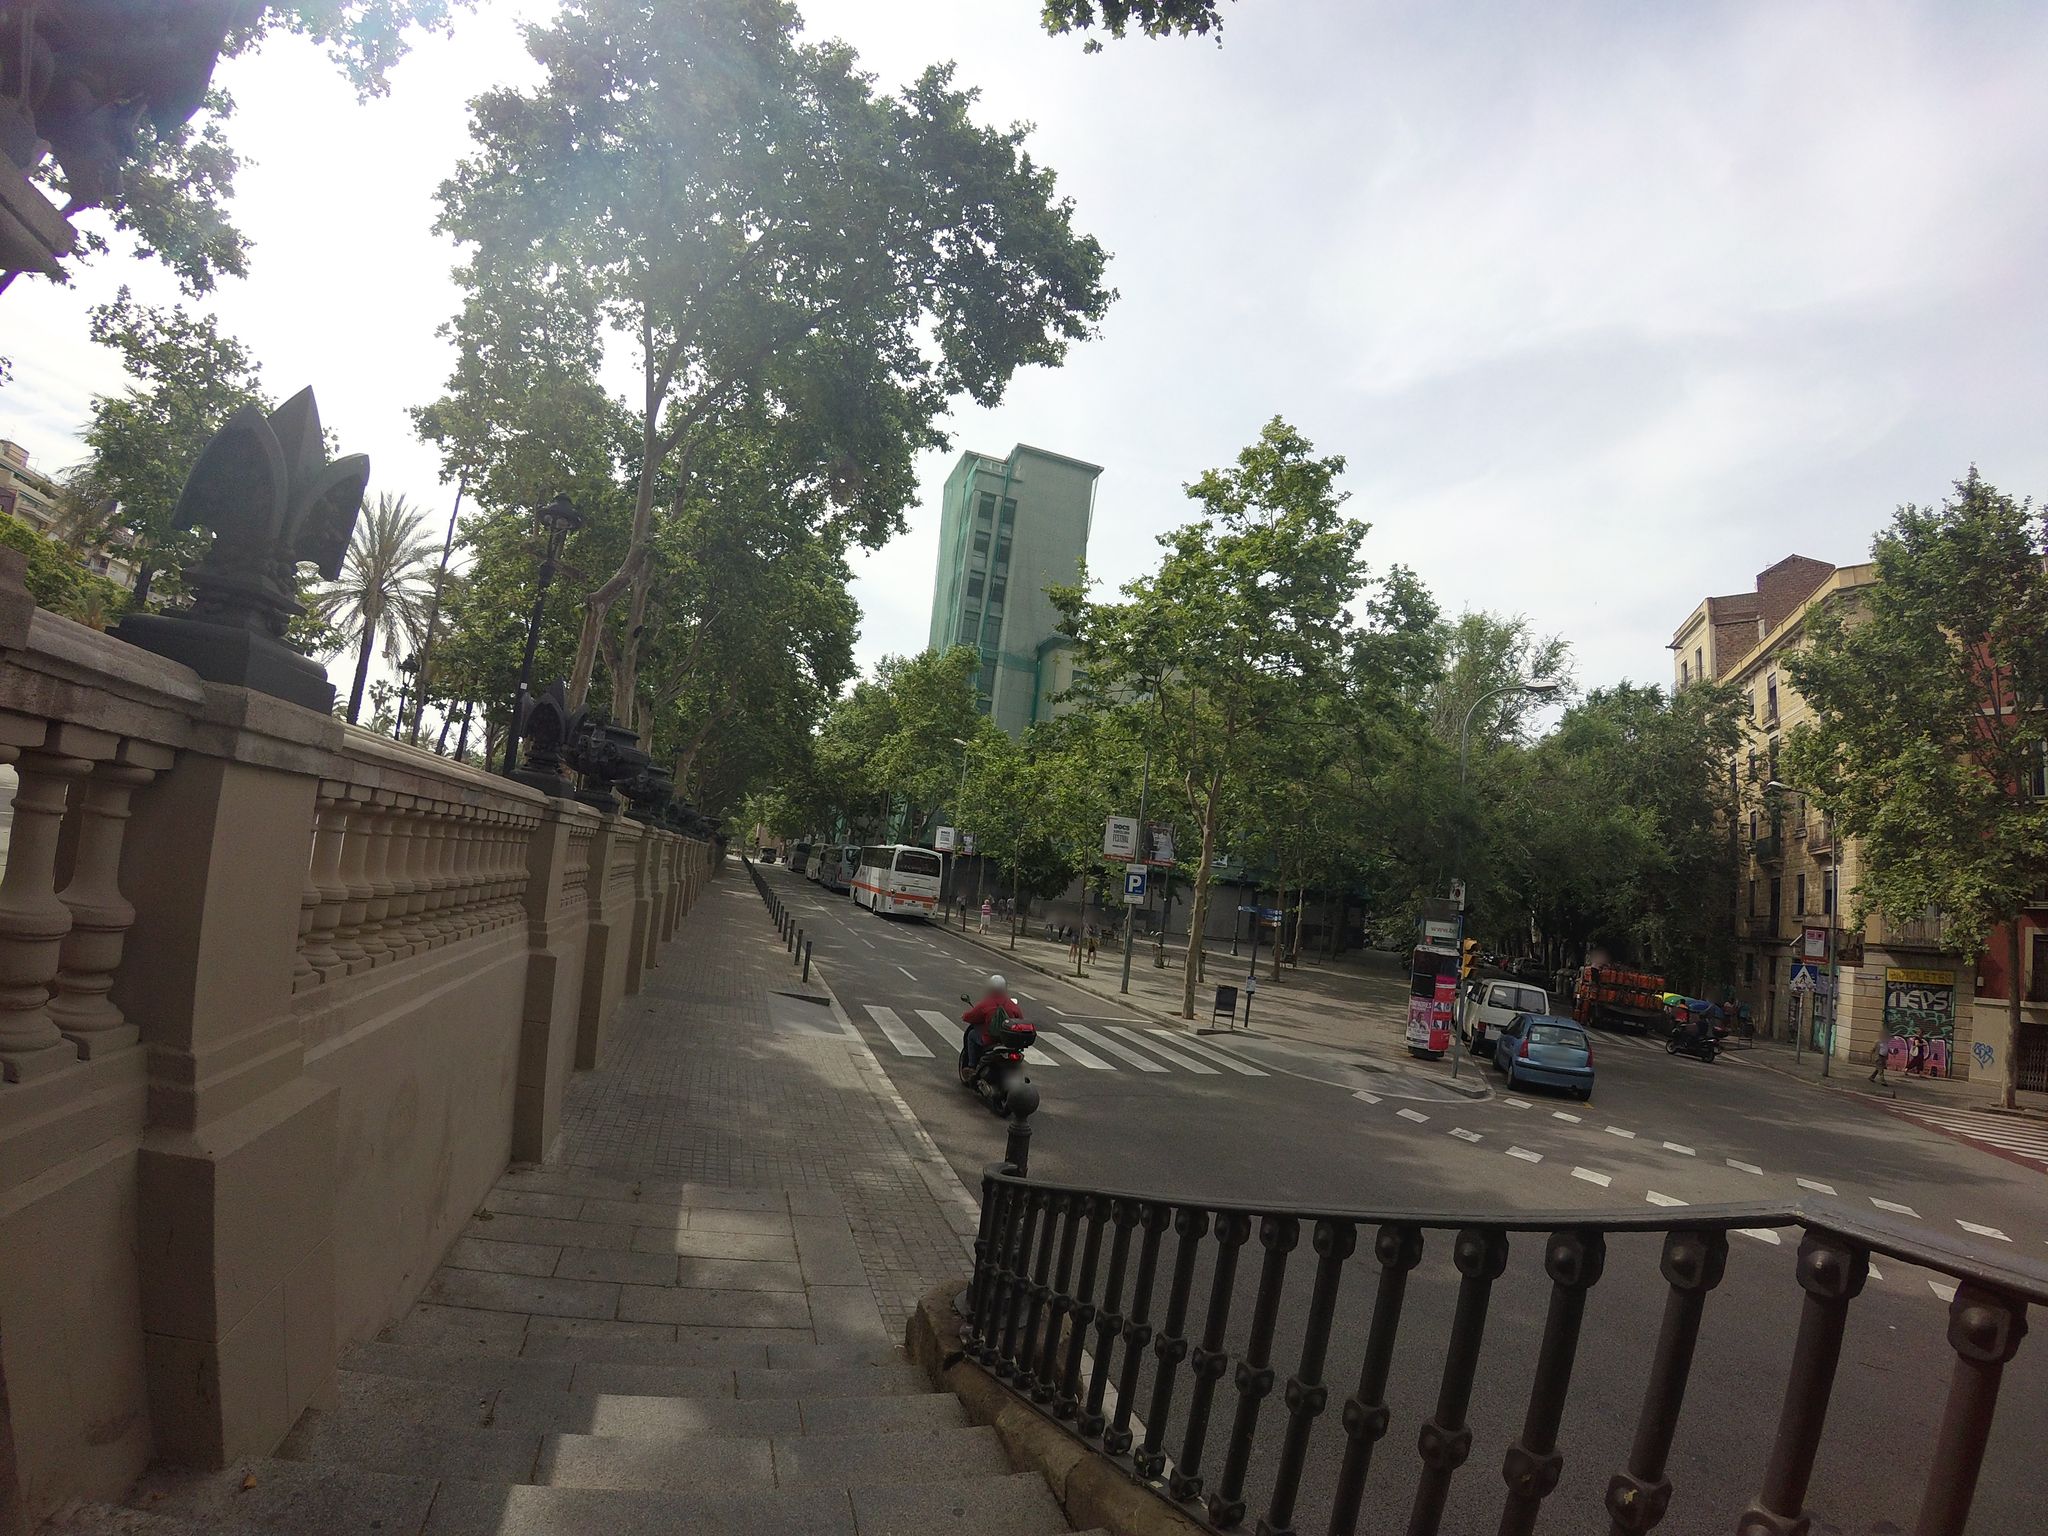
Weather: cloudy
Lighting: day
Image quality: good
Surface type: walking surface
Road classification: steps
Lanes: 1
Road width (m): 2
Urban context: urban centre
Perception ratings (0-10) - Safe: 4.46, Lively: 8.79, Beautiful: 8.84, Boring: 2.75, Depressing: 2.18, Wealthy: 6.87